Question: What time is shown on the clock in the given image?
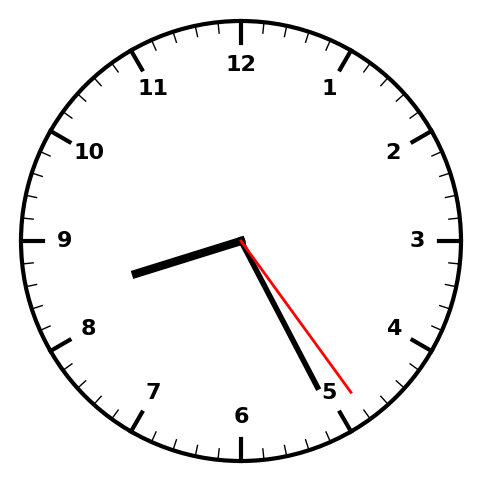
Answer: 08:25:24